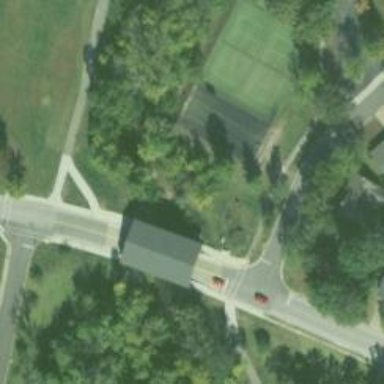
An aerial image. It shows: Covered bridge for cyclists.